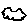
Label: cloud